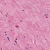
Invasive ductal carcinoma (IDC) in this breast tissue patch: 0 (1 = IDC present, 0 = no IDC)